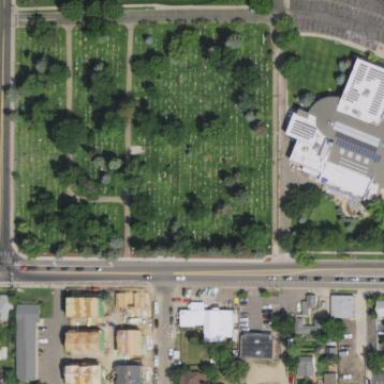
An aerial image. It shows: Cemetery with historical significance.